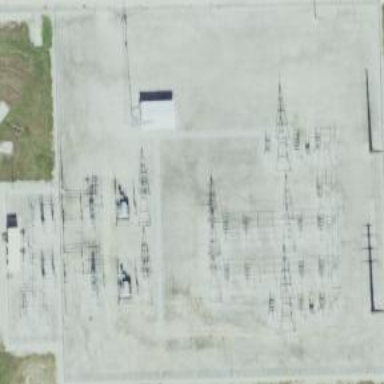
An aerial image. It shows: Industrial power substation enclosed by fence.